Field crop: tomato
Growth stage: 1
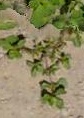
Species: portulaca